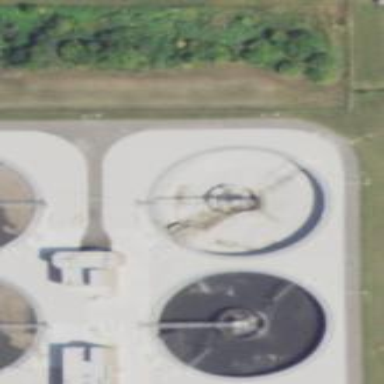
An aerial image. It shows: Body of wastewater.